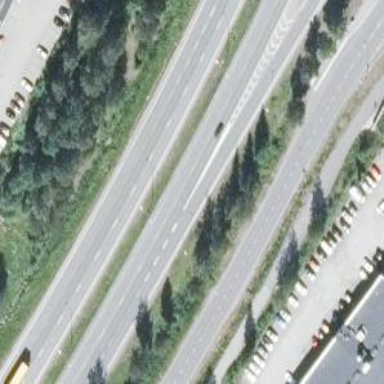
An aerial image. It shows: Motorway junction.